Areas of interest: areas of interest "Theater"
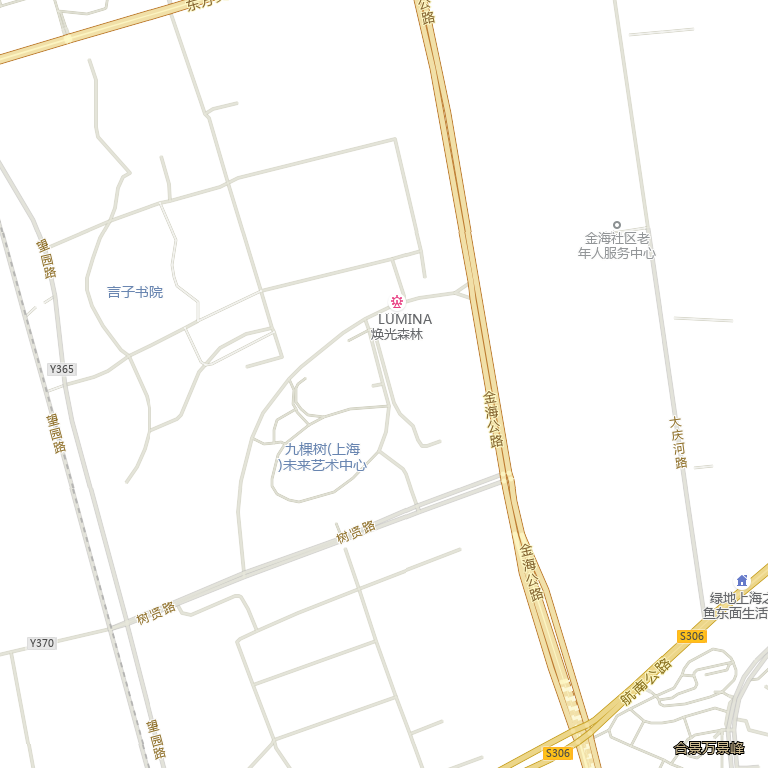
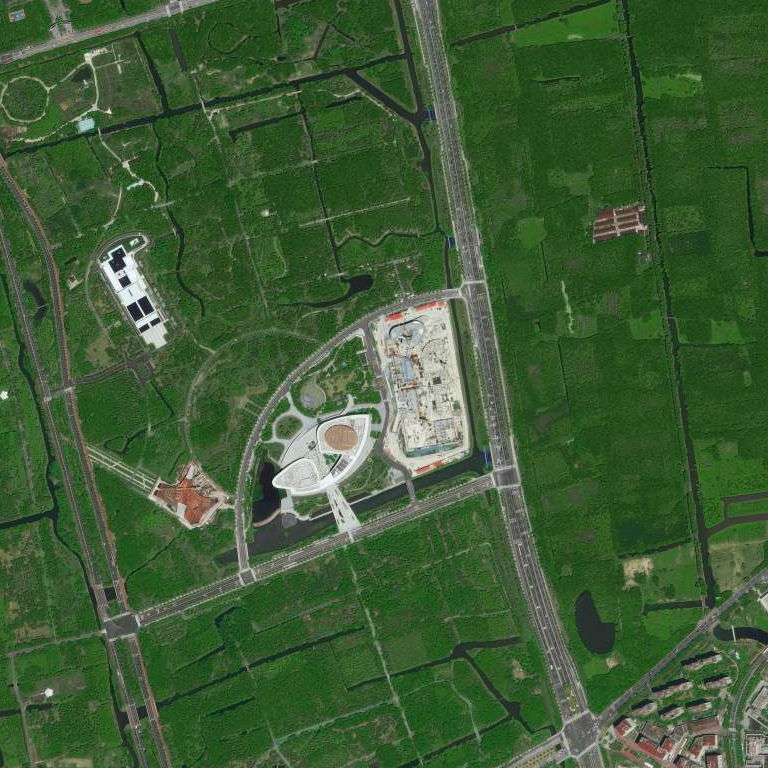